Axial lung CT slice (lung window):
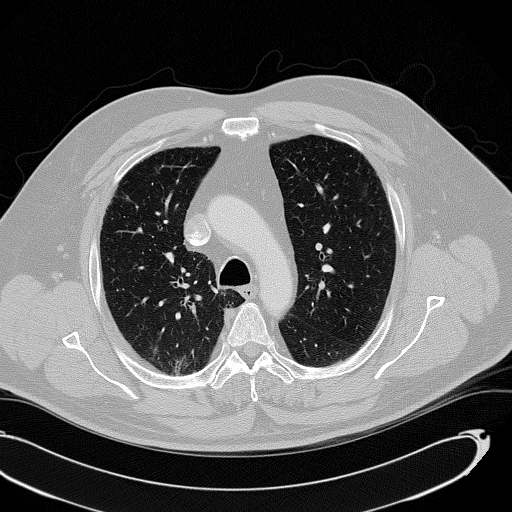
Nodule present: yes
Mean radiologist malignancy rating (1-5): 2.5